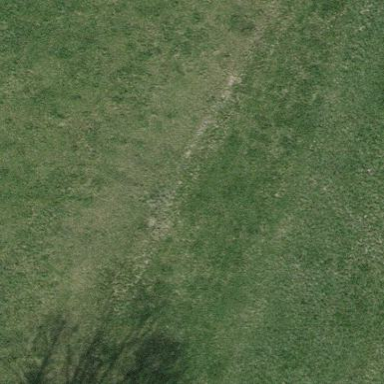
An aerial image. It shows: Beautiful meadow.